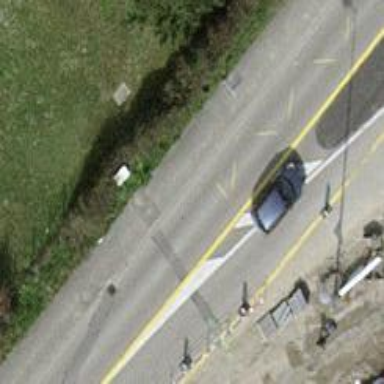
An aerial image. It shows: Secondary road with asphalt surface. There are sidewalks on both sides also with asphalt surface.